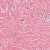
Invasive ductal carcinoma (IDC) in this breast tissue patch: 0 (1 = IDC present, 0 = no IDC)